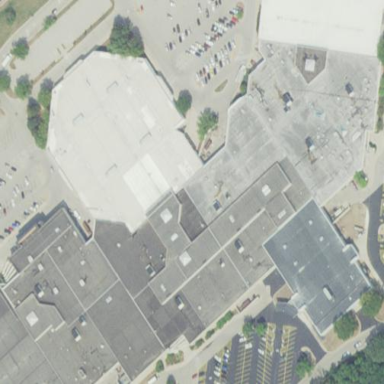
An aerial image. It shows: Retail building in mall.